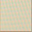
Piece: xx